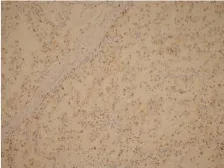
Pathological examination of this renal mass indicates the presence of clear cell renal cell carcinoma. (E) Tumor cells that are positive for PAX2 (original magnification x100).
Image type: pathology (immunostaining)